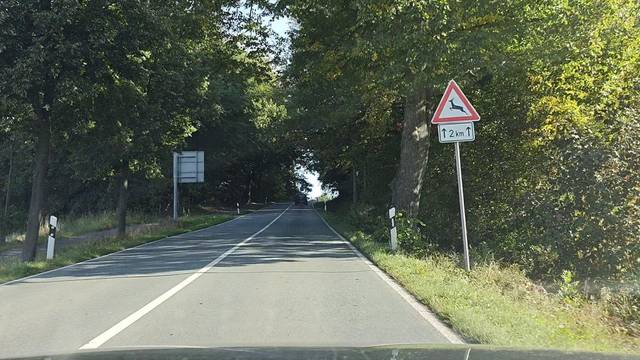
Region: Germany
Coordinates: 52.122, 8.709